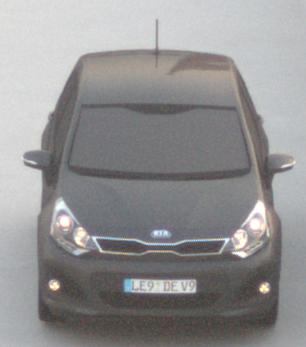
Make: KIA
Model: Rio 1.2
Detailed model: Rio (UB)
Model produced from: 2011/09
Model produced until: 2015/01
Doors: 3
Color: gray
Road condition: dry road
Daytime: dawn
Contrast: low contrast